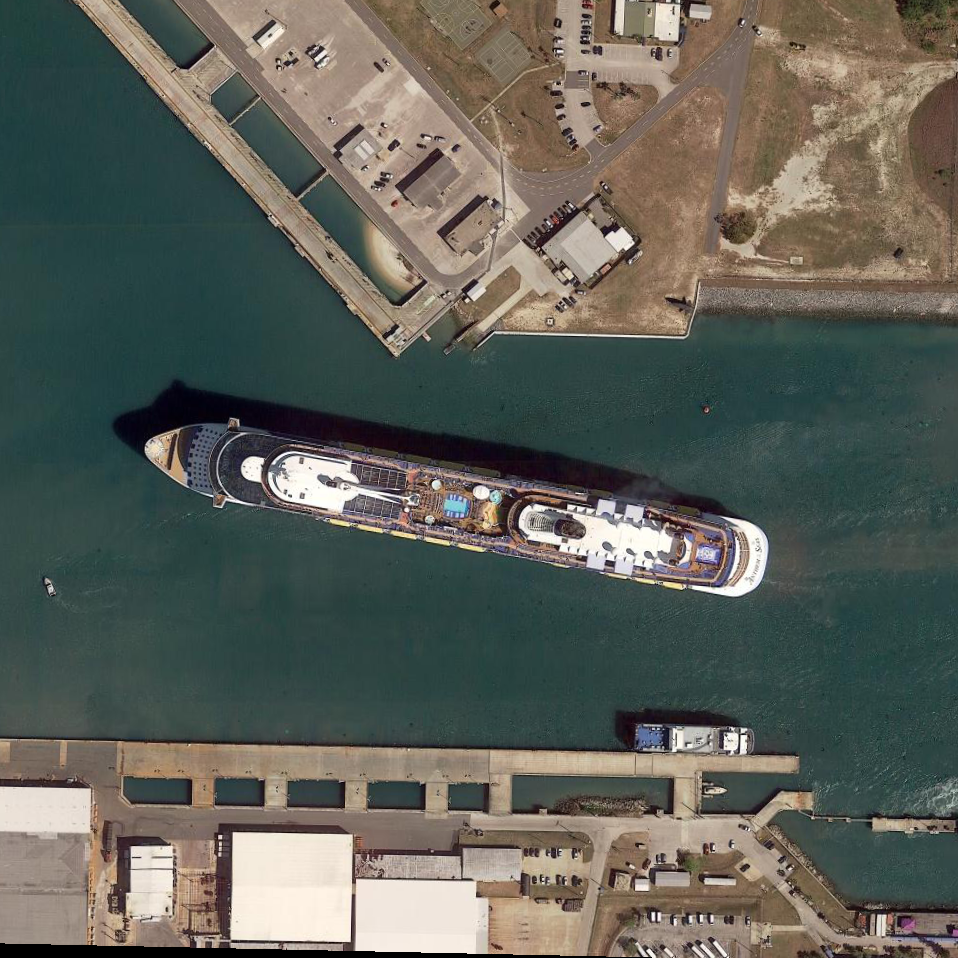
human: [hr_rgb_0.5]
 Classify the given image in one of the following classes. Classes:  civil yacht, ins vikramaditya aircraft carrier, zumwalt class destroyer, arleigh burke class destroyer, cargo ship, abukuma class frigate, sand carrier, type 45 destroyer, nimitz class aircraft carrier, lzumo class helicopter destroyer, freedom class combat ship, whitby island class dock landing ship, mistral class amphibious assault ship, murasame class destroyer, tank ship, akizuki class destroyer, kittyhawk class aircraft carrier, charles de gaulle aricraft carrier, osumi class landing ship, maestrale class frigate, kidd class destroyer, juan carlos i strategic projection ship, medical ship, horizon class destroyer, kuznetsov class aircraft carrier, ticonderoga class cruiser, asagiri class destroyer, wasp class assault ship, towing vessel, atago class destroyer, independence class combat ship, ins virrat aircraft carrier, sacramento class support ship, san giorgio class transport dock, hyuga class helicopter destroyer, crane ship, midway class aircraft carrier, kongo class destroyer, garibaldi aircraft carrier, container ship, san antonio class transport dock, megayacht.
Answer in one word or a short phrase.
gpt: Megayacht